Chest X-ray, PA view. Patient: 22 years old, sex M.
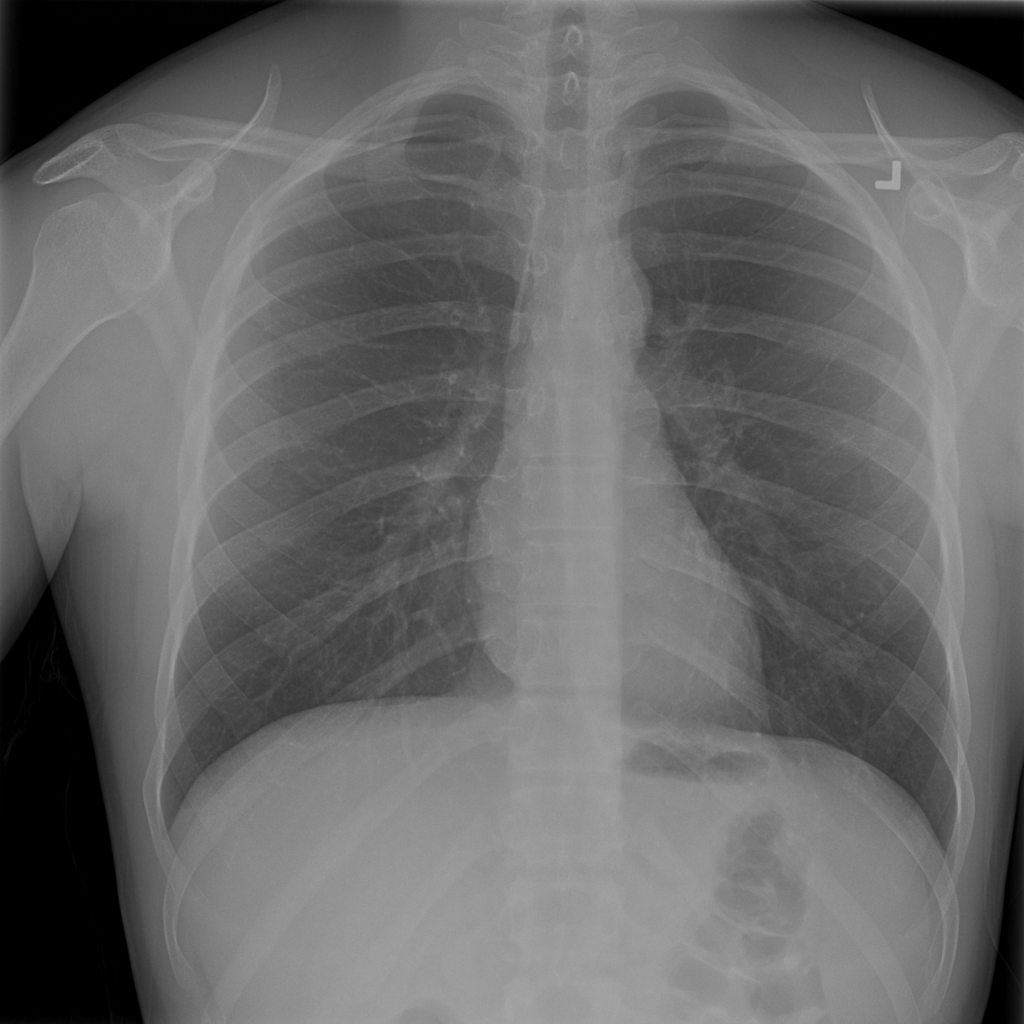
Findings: No Finding